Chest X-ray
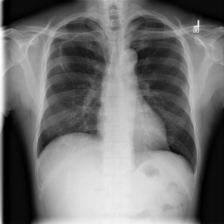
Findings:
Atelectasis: negative
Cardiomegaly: negative
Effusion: negative
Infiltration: negative
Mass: negative
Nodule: negative
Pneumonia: negative
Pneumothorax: negative
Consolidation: negative
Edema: negative
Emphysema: negative
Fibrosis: negative
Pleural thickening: negative
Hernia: negative